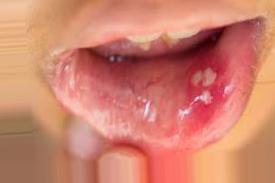
Condition: Mouth Ulcer